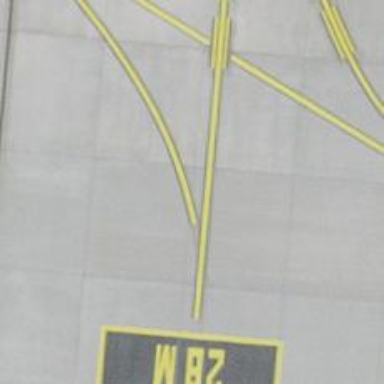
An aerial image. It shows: Image of taxiway at airport.